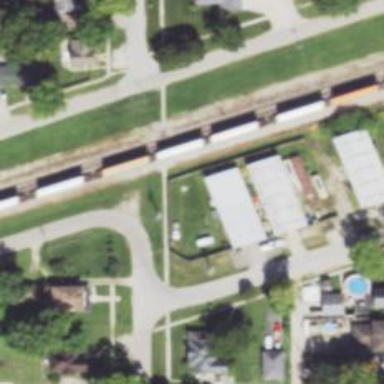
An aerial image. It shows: Railway crossing.